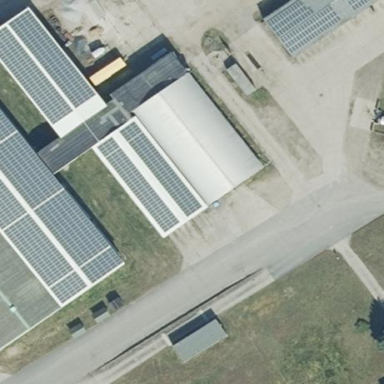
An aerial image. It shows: Farm auxiliary building with gabled roof.